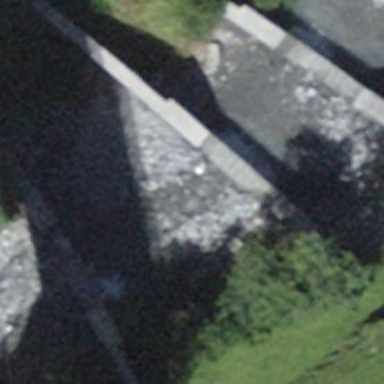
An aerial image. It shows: Check dam along waterway with retaining wall.